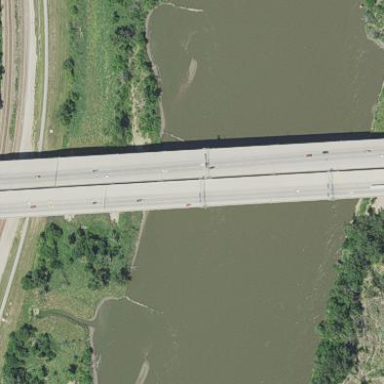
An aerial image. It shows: Man-made bridge.